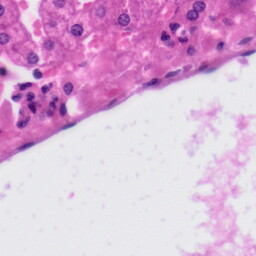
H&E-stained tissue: Liver